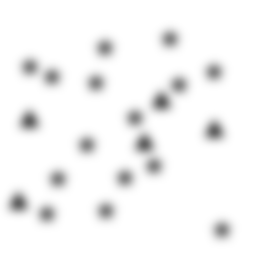
Squares: 0
Triangles: 5
Stars: 15
Total shapes: 20